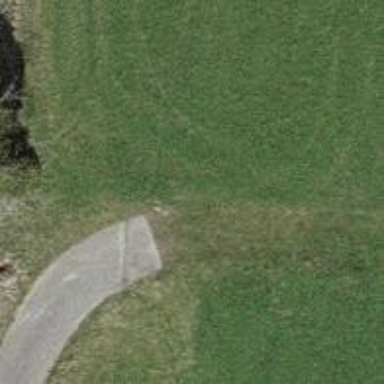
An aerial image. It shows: Grass track with grade5 tracktype.